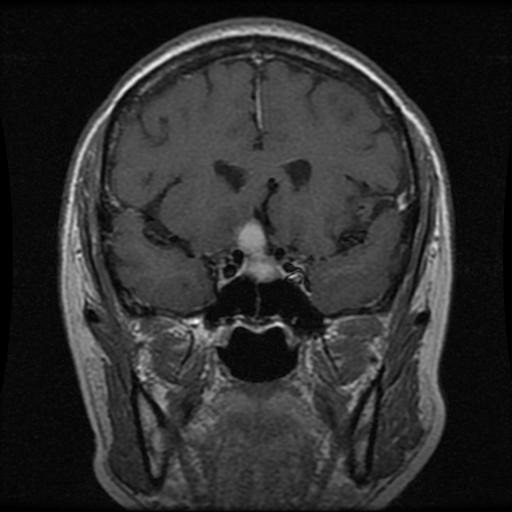
Label: pituitary